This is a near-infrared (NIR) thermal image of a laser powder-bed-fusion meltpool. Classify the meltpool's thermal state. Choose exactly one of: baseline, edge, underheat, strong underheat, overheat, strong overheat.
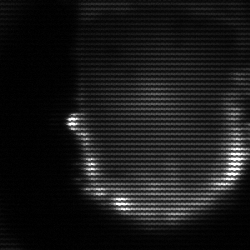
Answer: baseline